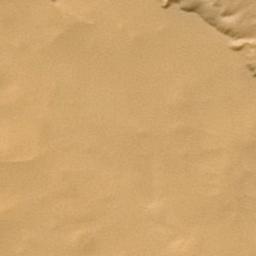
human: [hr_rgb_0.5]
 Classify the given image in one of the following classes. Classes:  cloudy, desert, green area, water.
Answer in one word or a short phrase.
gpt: desert